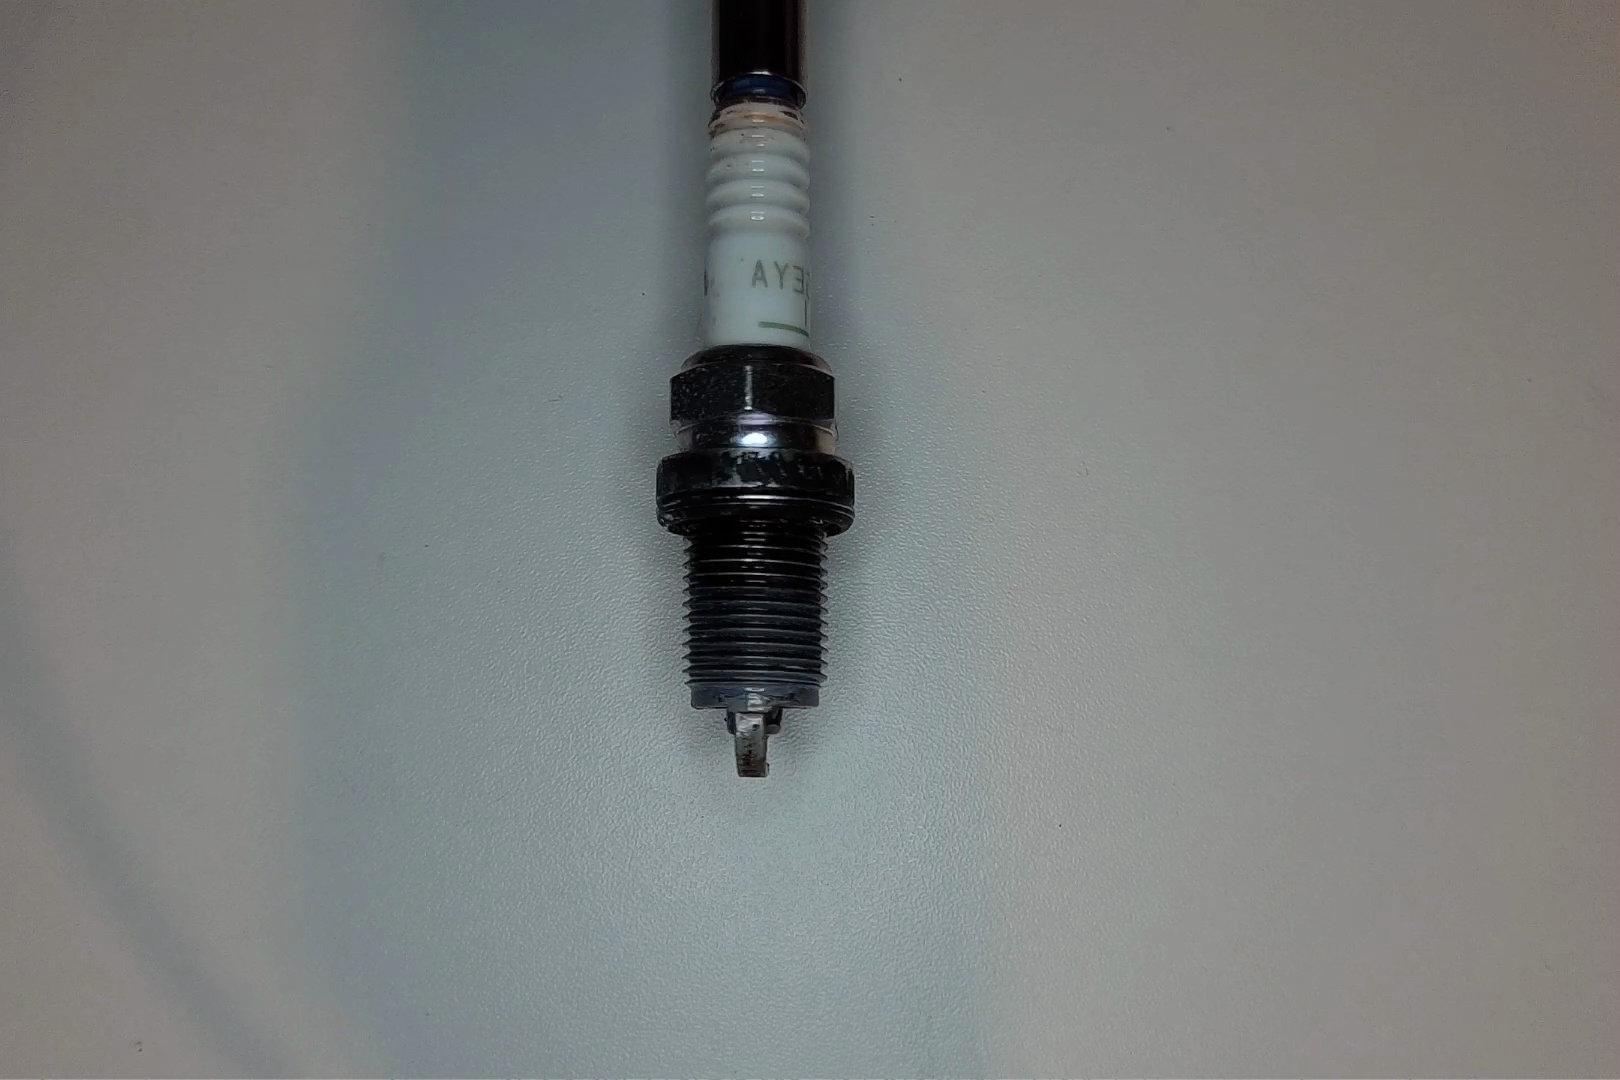
Label: anomaly